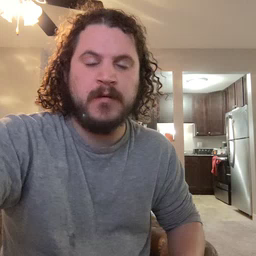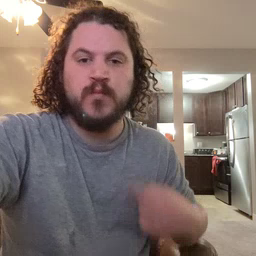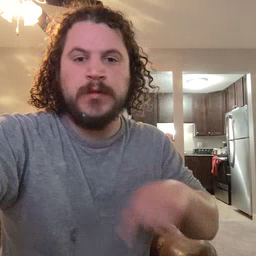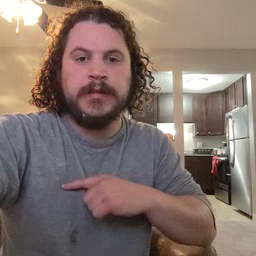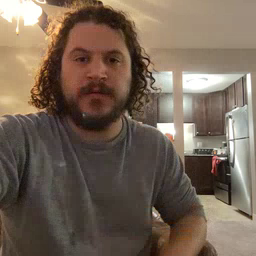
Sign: weus